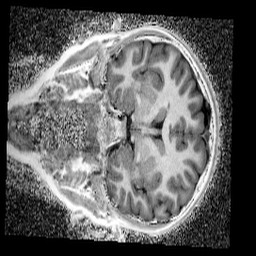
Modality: UNIT1_denoised
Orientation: coronal
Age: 12
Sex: female
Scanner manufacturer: siemens
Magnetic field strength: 3 T
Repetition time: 4 s
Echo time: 0.00299 s